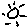
Label: sun